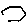
Label: hexagon